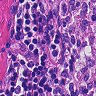
Metastatic tissue present: no